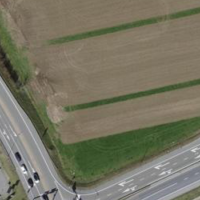
EUNIS habitat code: 57
Species observed at this site:
Medicago sativa